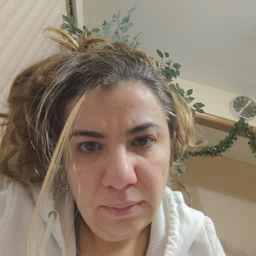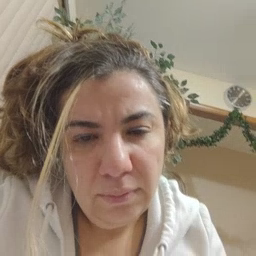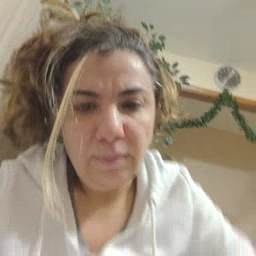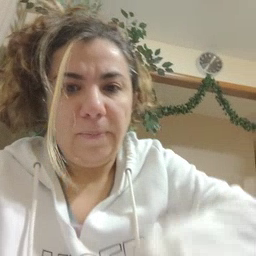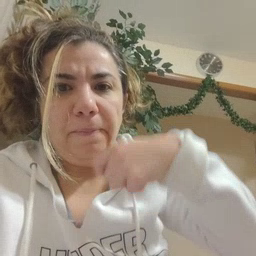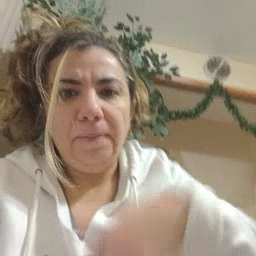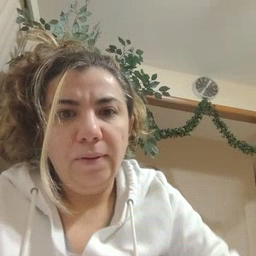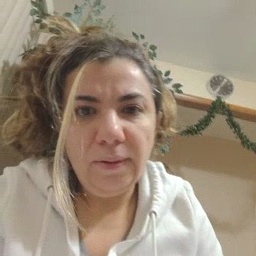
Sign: zipper